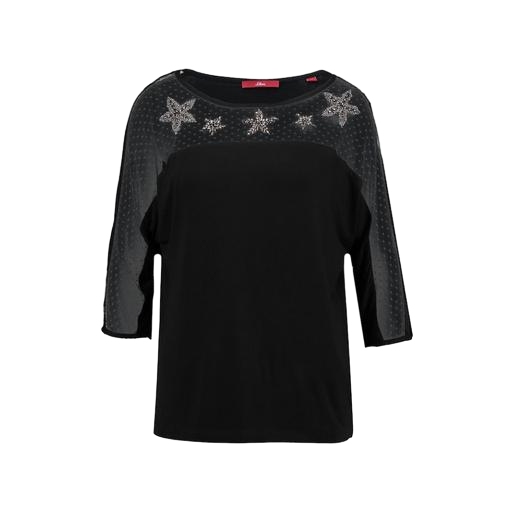
black mesh star print boxy t-shirt, black stars blouse, black three-quarter-sleeve top only macy, white background